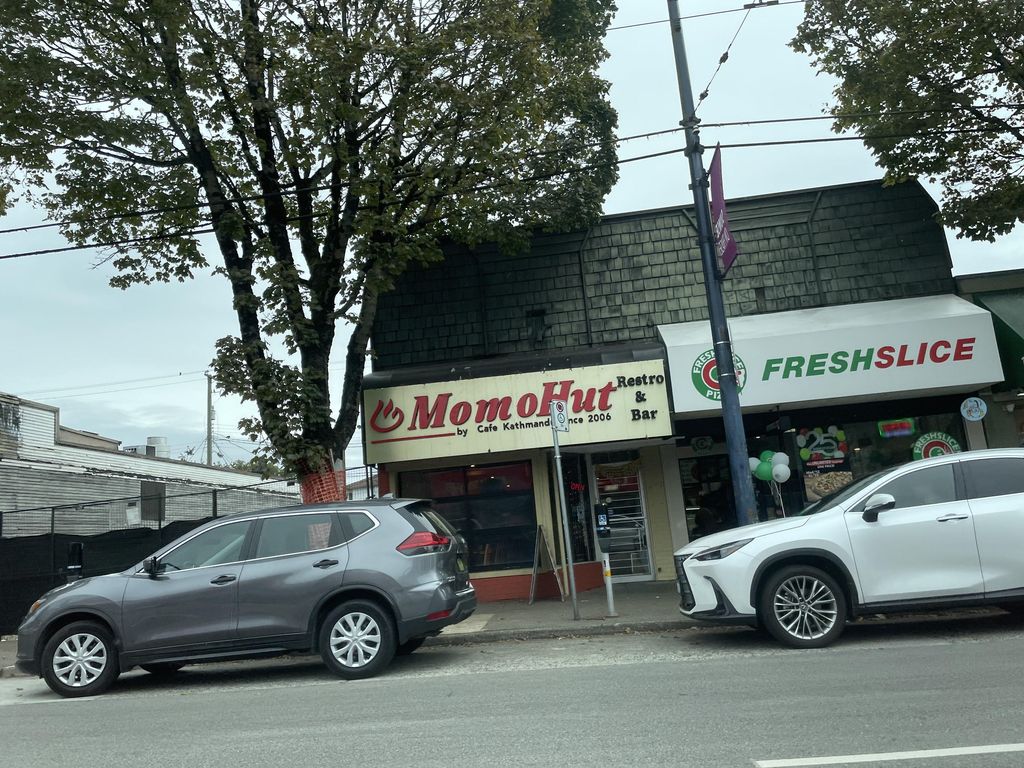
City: vancouver